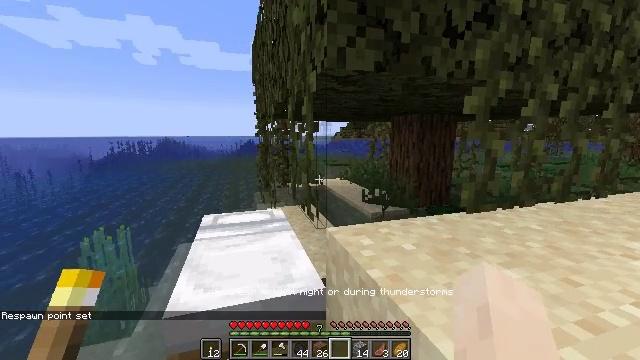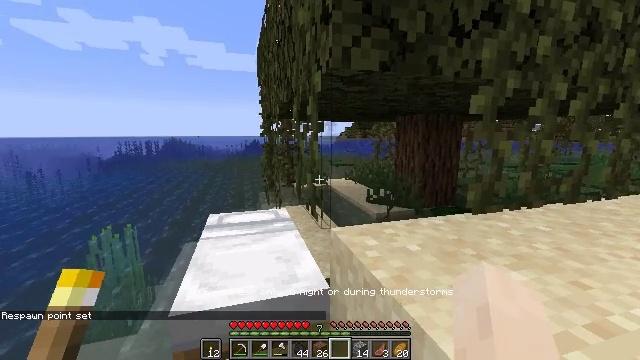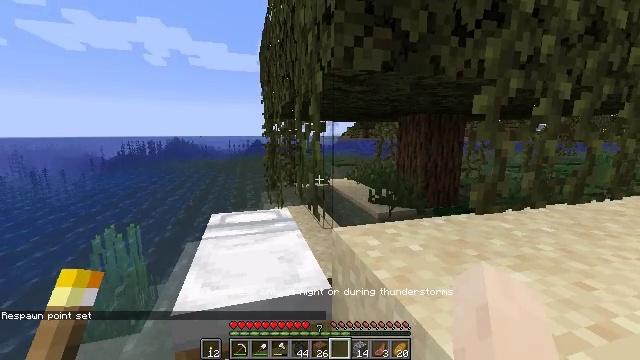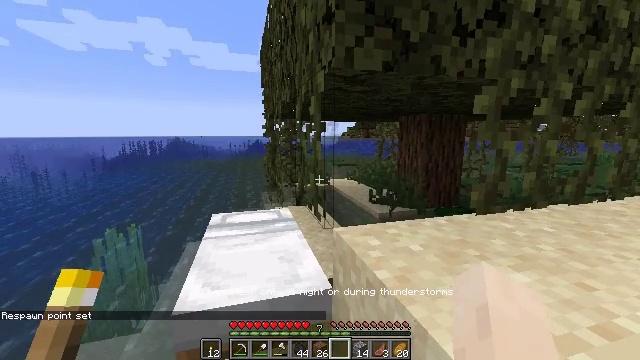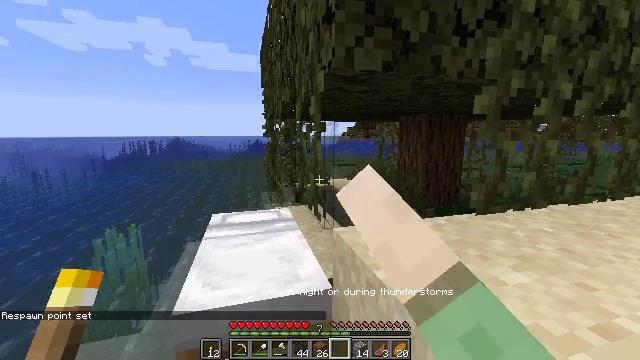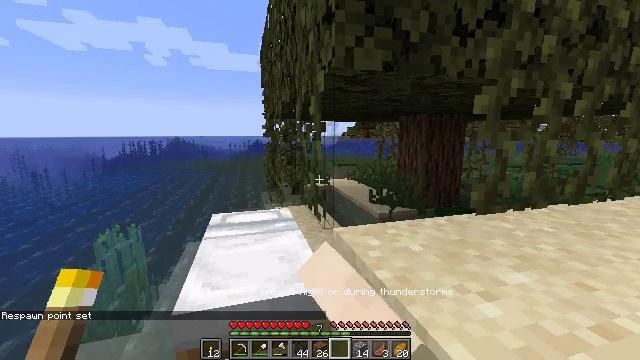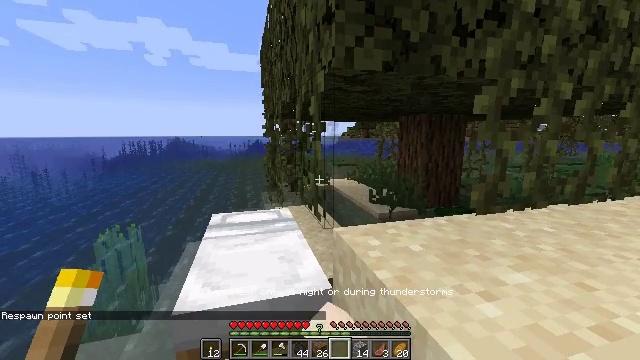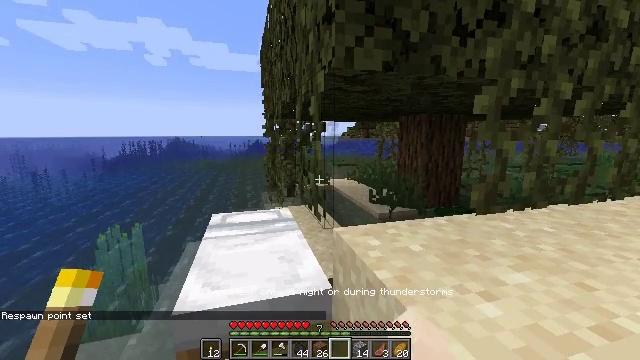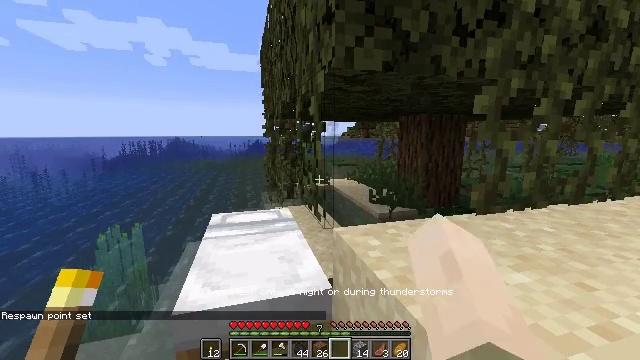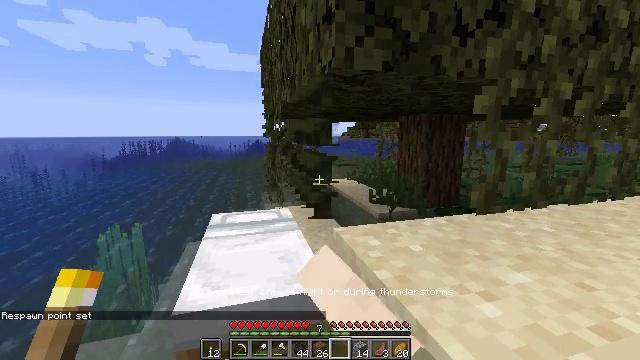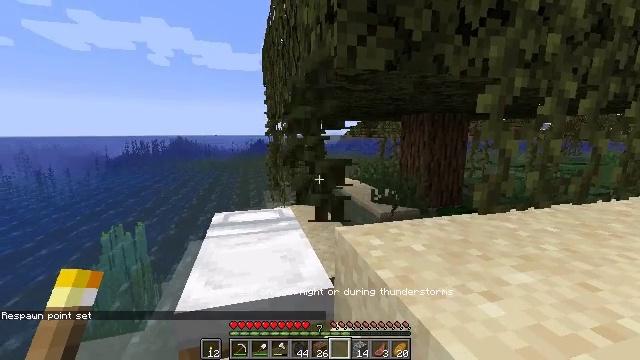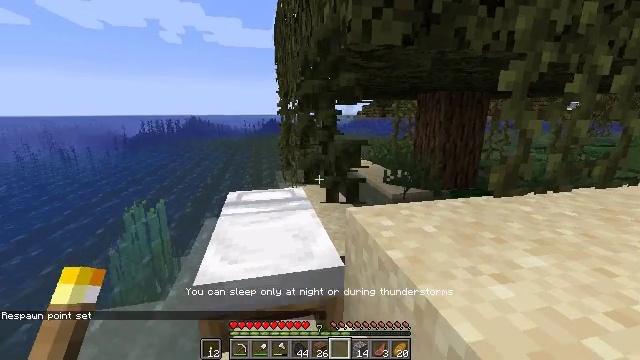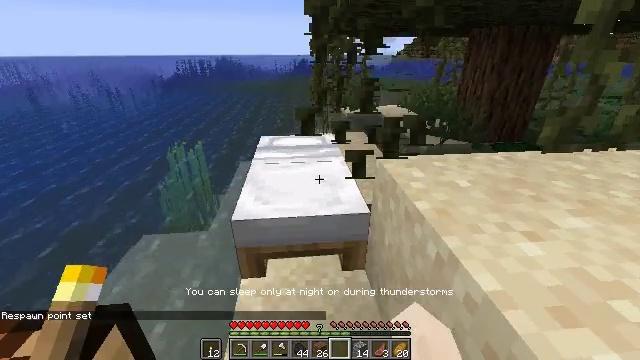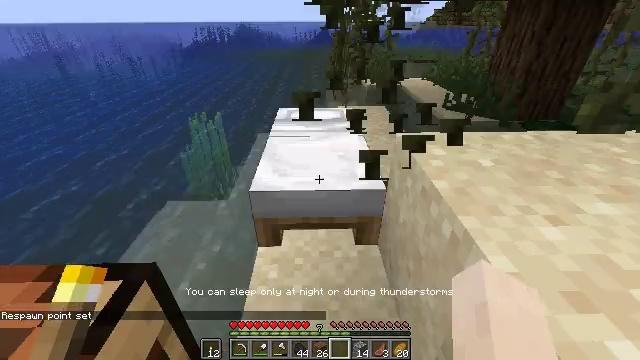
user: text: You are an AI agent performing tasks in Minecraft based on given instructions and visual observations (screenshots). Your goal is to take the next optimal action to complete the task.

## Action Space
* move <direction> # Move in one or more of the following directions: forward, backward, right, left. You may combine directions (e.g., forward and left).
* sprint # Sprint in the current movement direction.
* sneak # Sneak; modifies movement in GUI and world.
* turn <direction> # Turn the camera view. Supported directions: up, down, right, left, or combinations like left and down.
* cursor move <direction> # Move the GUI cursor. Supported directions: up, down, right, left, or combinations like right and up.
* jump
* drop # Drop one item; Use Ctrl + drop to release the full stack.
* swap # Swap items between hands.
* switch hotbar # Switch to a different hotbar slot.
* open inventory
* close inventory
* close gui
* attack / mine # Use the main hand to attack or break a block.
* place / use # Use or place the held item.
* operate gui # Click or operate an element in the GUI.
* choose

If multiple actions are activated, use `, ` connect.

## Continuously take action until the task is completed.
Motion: motion action
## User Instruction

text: Retrieve vines from walls or cliffs.
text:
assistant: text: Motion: turn left, attack / mine
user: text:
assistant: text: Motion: attack / mine
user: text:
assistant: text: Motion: attack / mine
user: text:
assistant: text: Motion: attack / mine
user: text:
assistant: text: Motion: attack / mine
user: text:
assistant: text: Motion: attack / mine
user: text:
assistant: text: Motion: attack / mine
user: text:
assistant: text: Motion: attack / mine
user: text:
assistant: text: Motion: attack / mine
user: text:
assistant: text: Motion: attack / mine
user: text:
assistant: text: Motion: turn left and down
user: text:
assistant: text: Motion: turn left and down
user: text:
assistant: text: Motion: turn left and down
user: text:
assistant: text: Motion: attack / mine